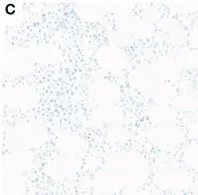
Bone marrow trephine biopsy. (C) Immunohistochemical staining with anti-CD61 confirms the absence of megacaryocytes (anti-CD61, x15).
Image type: pathology (immunostaining)